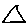
Label: triangle